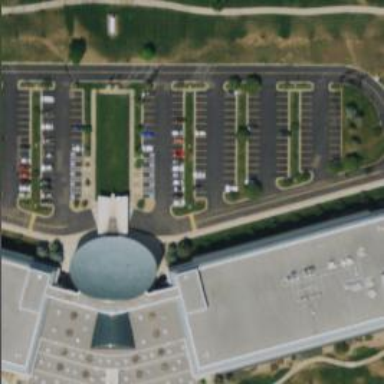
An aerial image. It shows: Parking space.